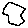
Label: hexagon